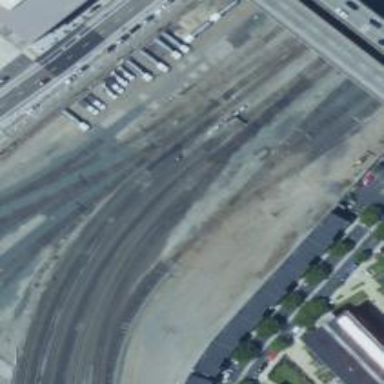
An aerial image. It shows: Railway yard used for servicing trains.